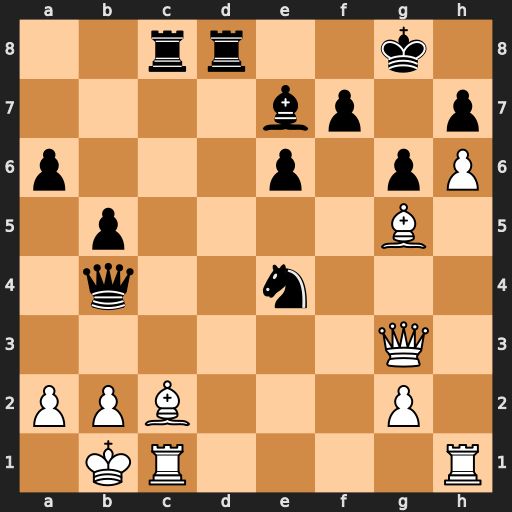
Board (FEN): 2rr2k1/4bp1p/p3p1pP/1p4B1/1q2n3/6Q1/PPB3P1/1KR4R
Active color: w
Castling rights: -
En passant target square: -
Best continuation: Qe5 Qd4 Qxd4 Rxd4 Bxe7